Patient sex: M
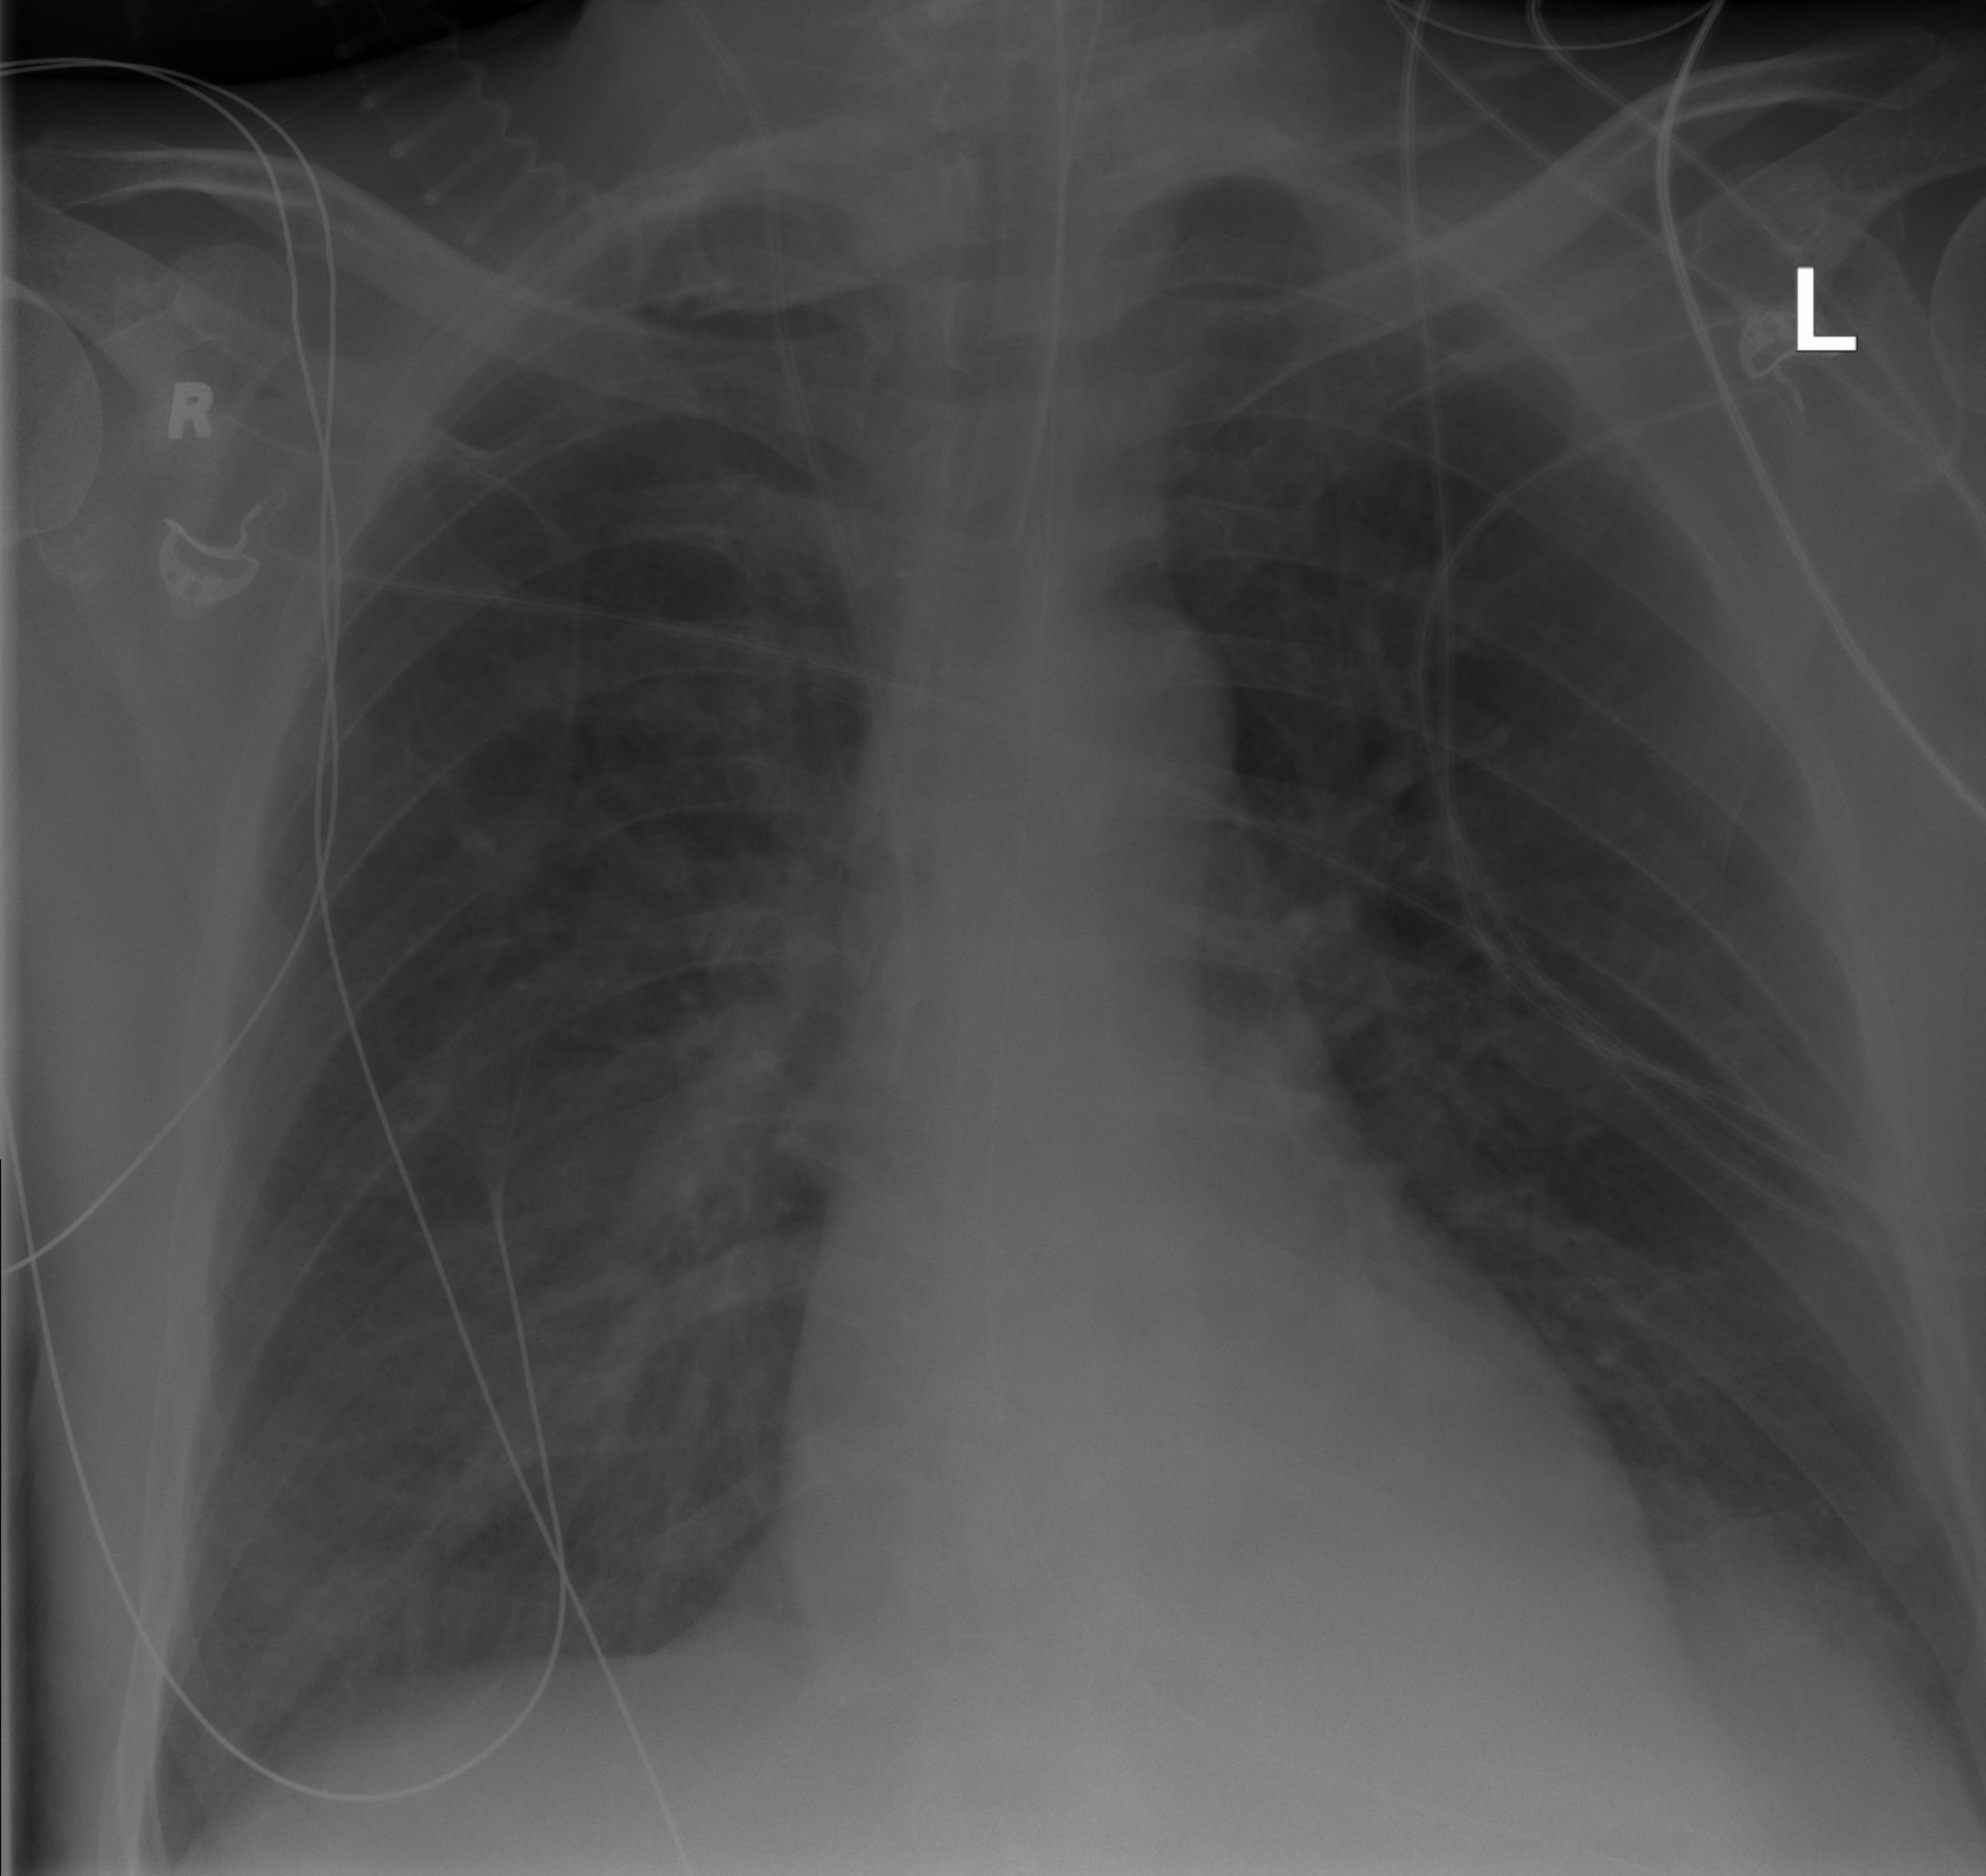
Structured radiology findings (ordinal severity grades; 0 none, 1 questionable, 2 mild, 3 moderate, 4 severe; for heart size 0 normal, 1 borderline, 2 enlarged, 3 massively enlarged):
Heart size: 0
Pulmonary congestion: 2
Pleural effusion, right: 0
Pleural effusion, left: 0
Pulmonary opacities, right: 1
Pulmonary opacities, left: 0
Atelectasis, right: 2
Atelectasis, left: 0